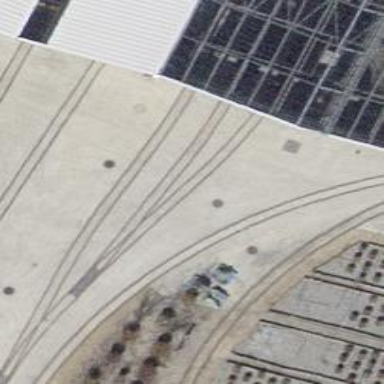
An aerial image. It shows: Single narrow-gauge railway track in service yard.